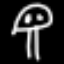
Label: mushroom